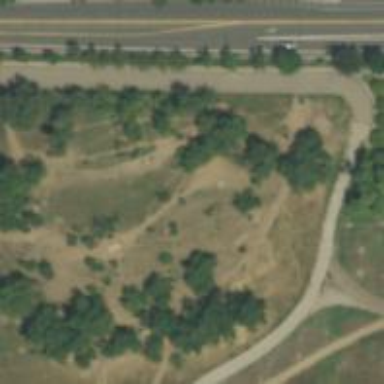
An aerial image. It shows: Disc golf basket.